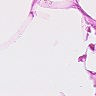
Metastatic tissue present: no